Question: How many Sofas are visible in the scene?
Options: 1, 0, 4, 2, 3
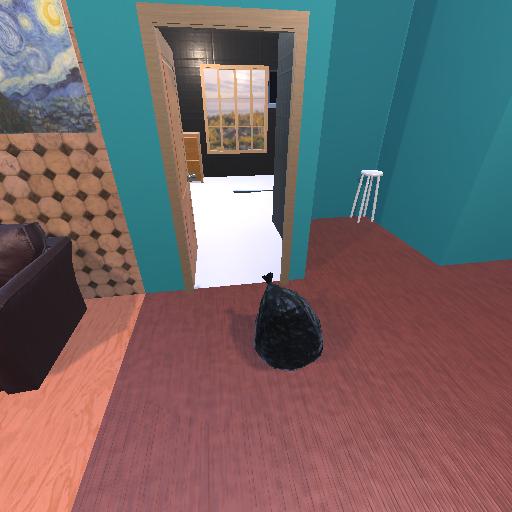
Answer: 1